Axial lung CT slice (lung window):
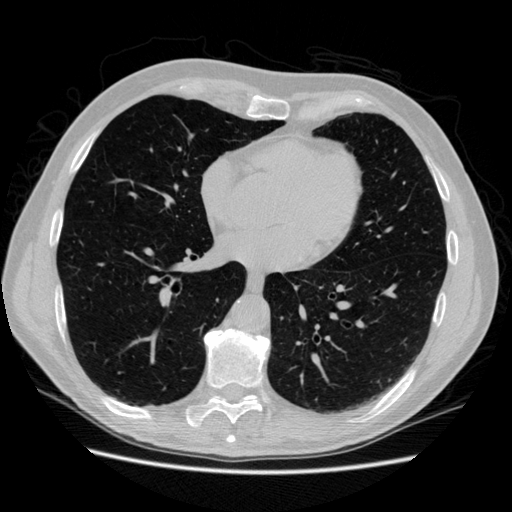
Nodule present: no